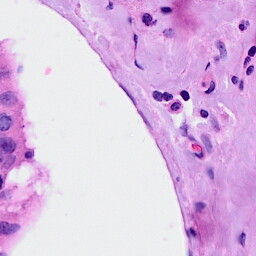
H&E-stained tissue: Breast